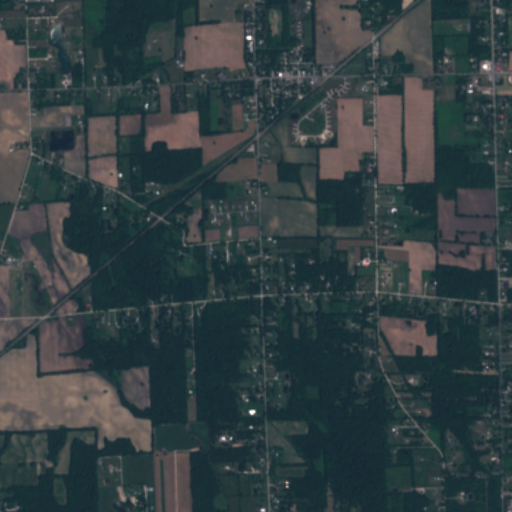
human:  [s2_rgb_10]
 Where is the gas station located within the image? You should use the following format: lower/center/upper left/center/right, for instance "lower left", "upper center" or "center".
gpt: The gas station is located in the upper center of the image.
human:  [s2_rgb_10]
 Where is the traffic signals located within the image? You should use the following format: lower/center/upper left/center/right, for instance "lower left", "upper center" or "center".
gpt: The traffic signals is located in the upper right of the image.
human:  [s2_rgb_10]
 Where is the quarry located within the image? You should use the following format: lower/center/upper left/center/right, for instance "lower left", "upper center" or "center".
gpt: There is no quarry in the image.